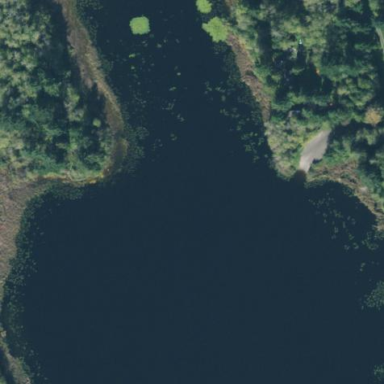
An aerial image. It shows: Serene lake.